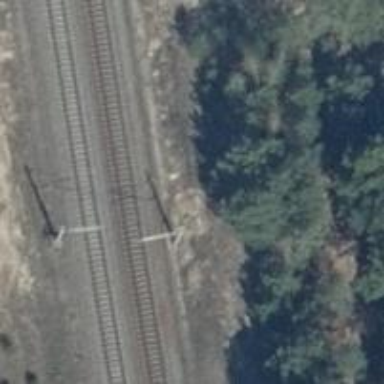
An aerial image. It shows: Railway milestone with catenary mast.